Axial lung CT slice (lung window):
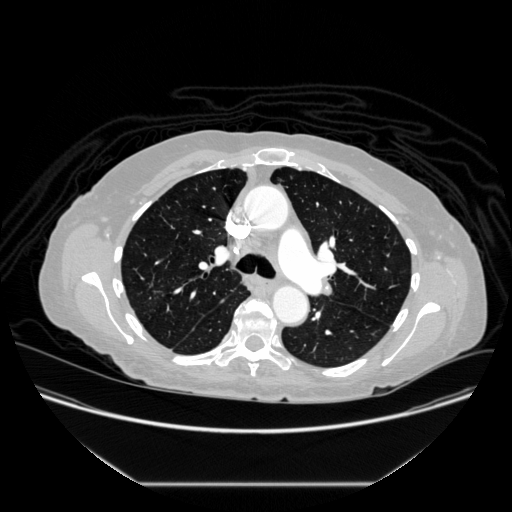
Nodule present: no